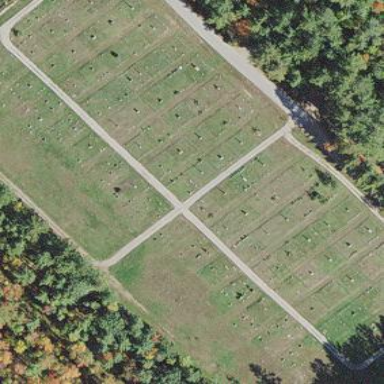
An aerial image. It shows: Grave yard.